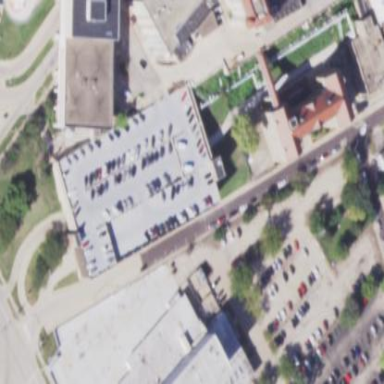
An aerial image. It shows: Multi-storey parking building with paved surface.